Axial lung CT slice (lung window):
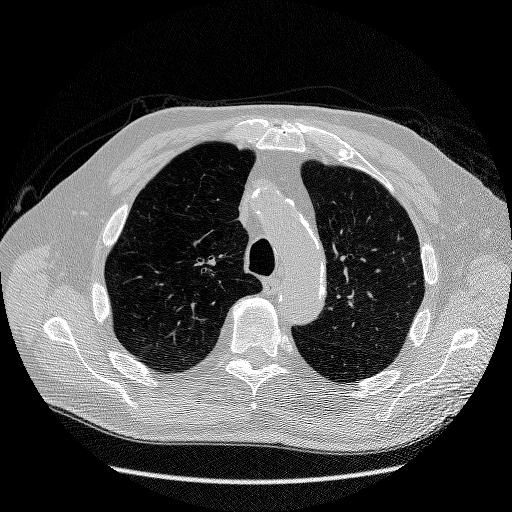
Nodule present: no